Aerial crown-view tile of a tropical tree (Barro Colorado Island, Panama), acquired 20250616:
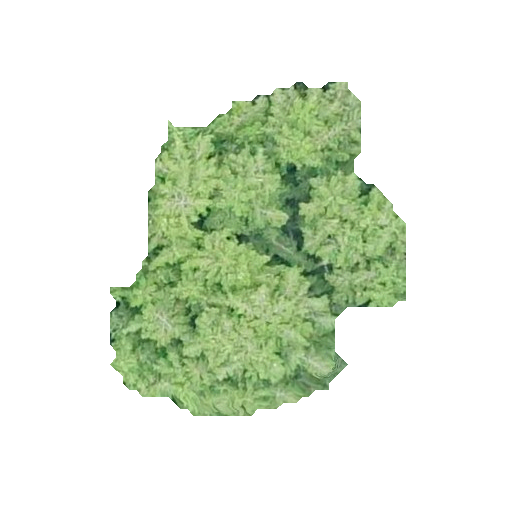
Species: Quararibea stenophylla
GBIF accepted scientific name: Quararibea stenophylla
Crown area: 99.751 m²